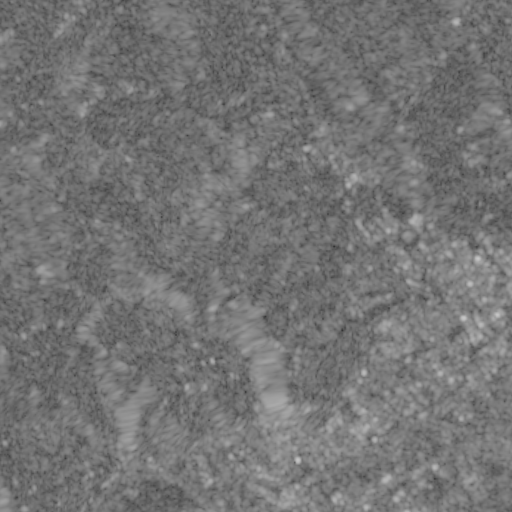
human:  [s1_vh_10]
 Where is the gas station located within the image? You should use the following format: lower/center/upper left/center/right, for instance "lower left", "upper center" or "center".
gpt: The gas station is located in the lower right of the image.
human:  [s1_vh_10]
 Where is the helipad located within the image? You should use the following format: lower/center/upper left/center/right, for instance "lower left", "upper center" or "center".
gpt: The helipad is located in the lower right of the image.
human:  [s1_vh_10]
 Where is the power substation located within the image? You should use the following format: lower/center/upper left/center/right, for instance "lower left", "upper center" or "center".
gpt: The power substation is located in the center right of the image.
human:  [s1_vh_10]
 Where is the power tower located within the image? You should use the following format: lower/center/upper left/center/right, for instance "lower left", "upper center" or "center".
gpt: The power tower is located in the center right of the image.
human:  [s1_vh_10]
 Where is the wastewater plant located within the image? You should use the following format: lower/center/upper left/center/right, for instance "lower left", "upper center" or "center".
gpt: The wastewater plant is located in the lower right of the image.
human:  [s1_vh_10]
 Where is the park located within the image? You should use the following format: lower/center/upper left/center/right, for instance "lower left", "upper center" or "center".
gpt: There is no park in the image.

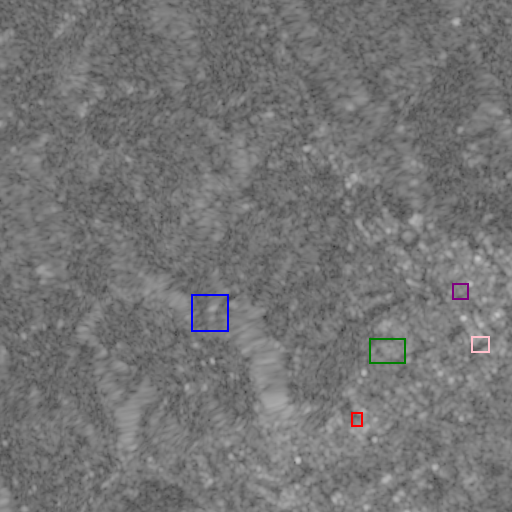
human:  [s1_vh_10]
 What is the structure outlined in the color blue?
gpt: The structure outlined in blue is a crop field.
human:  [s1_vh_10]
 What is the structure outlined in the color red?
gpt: The structure outlined in red is a gas station.
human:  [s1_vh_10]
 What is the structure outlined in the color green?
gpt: The structure outlined in green is a park.
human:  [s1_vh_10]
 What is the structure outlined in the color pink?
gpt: The structure outlined in pink is a parking lot.
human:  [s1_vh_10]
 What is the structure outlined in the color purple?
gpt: The structure outlined in purple is a power substation.
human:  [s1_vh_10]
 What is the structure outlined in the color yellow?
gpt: There is no yellow outline.